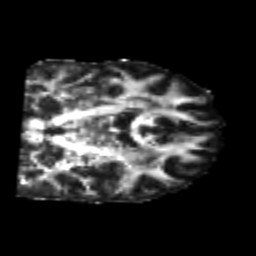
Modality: FA
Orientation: coronal
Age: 25
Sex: male
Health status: healthy
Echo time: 0.074 s